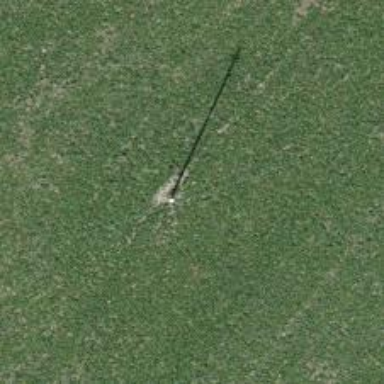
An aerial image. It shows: Power pole.